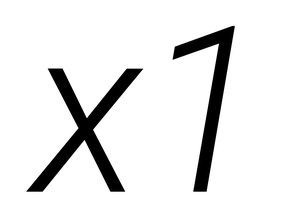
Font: Roboto-Italic_Light_Italic